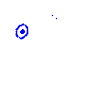
Particle: proton